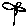
Label: flower